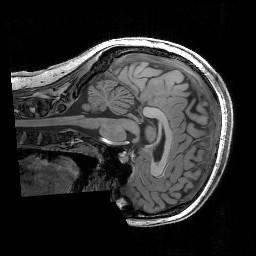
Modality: T1w
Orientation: sagittal
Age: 21
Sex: female
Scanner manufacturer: siemens
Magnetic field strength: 3 T
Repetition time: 2.3 s
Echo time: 0.00344 s